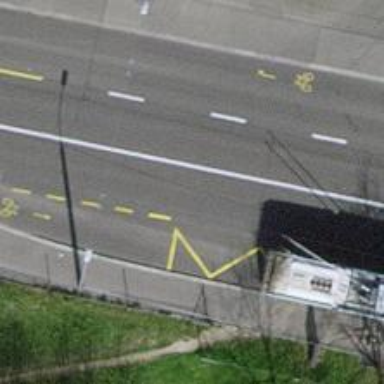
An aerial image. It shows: Secondary road with asphalt surface. It has trolley wires for electric trolleys.